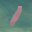
Label: 1